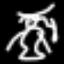
Label: angel